Brain MRI, t2w sequence, axial 2D slice.
Patient: age 37, sex F, weight 95 kg, height 1.95 m
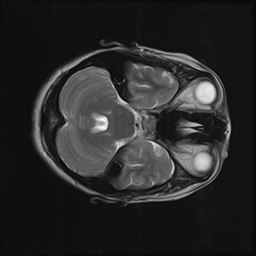